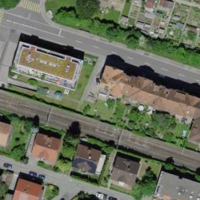
EUNIS habitat code: 54
Species observed at this site:
Chelidonium majus